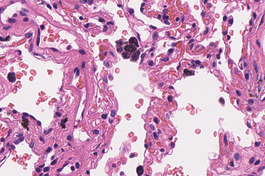
Tumor epithelial tissue: no
Tumor-associated stroma tissue: no
Normal tissue: yes